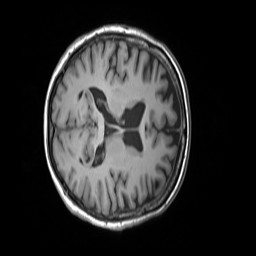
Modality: T1w
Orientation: axial
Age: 69
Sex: female
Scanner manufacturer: siemens
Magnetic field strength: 3 T
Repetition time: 1.55 s
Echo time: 0.00234 s